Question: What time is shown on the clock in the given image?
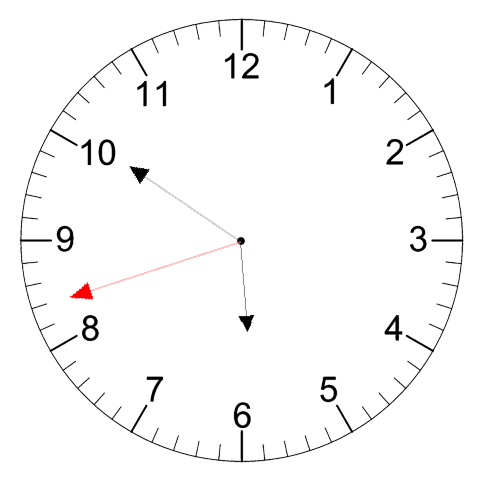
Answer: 05:50:42